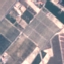
Land use / land cover class: PermanentCrop